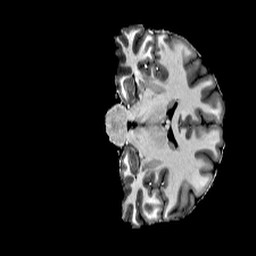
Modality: T1w
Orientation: coronal
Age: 26
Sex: female
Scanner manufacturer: siemens
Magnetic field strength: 6.98 T
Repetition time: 6 s
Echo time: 0.00302 s